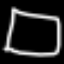
Label: square